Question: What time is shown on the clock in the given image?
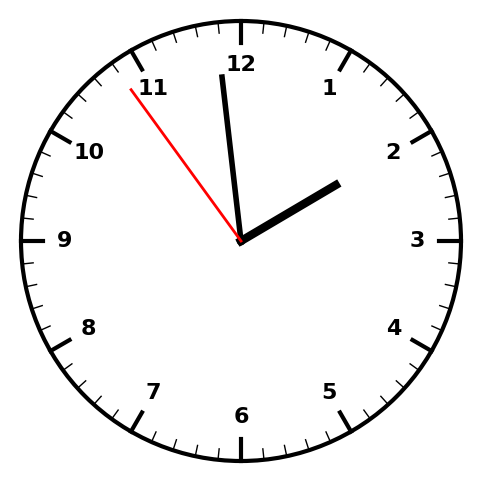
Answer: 01:58:54